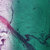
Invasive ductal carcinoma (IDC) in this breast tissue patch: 1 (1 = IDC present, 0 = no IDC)